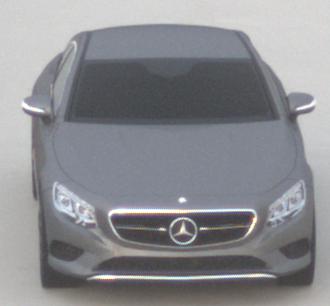
Make: Mercedes-Benz
Model: S 400 Coupé
Detailed model: S-Class (217) Coupé
Model produced from: 2015/10
Model produced until: 2017/09
Doors: 2
Color: gray
Road condition: dry road
Daytime: sunrise or sunset
Contrast: low contrast